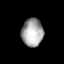
Tissue: prostate
Cell type: T cells
Senescence score: 0.3508
Nuclear area (px): 589
Mean DAPI intensity: 165.81